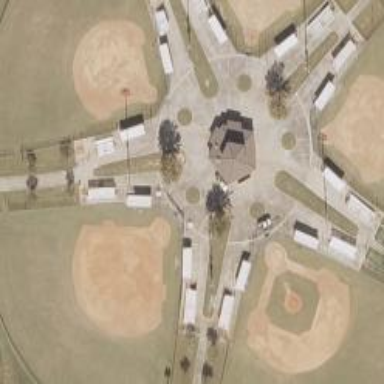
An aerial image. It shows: Baseball pitch for leisure and sports activities.